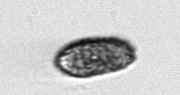
Label: Pseudochattonella_farcimen